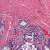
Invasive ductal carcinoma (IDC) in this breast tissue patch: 0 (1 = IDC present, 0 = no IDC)